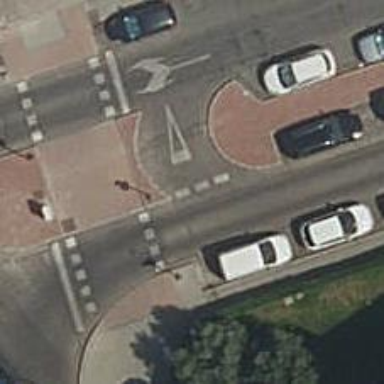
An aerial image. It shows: Road with "give way" sign.